Here is the raw acceleration-versus-time signal recorded on a bearing housing. What is the most likely bearing condition (normal, inner_race, outer_race, ball)?
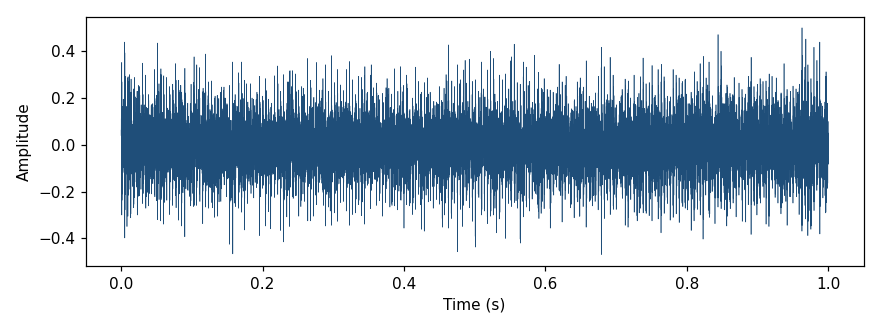
Answer: outer_race